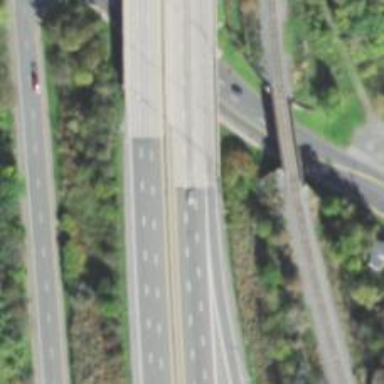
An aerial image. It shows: Asphalt motorway link.